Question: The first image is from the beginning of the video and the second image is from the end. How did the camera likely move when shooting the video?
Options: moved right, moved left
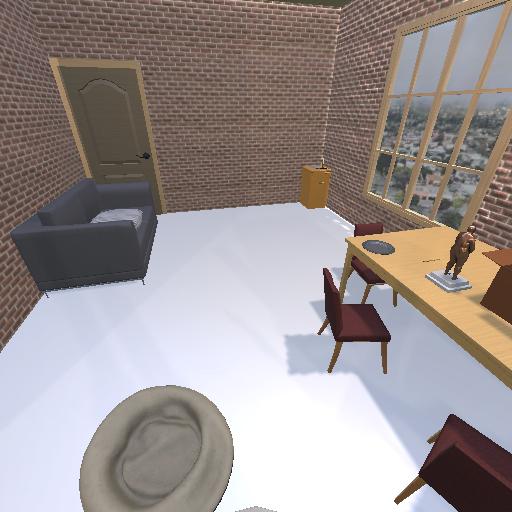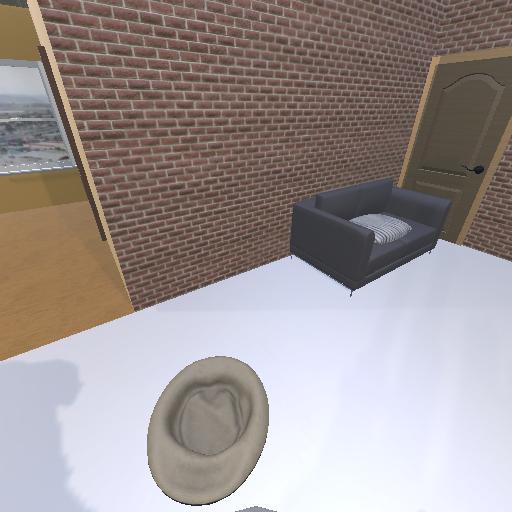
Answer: moved right